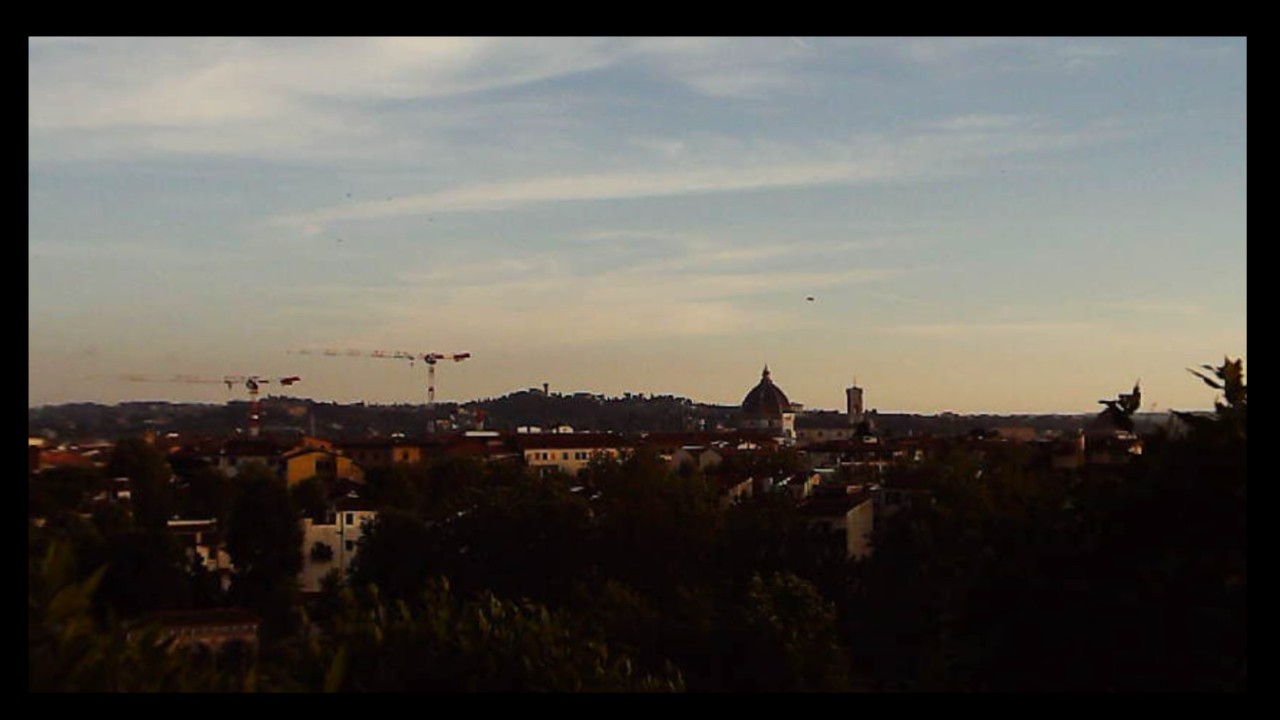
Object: Betafpv air75